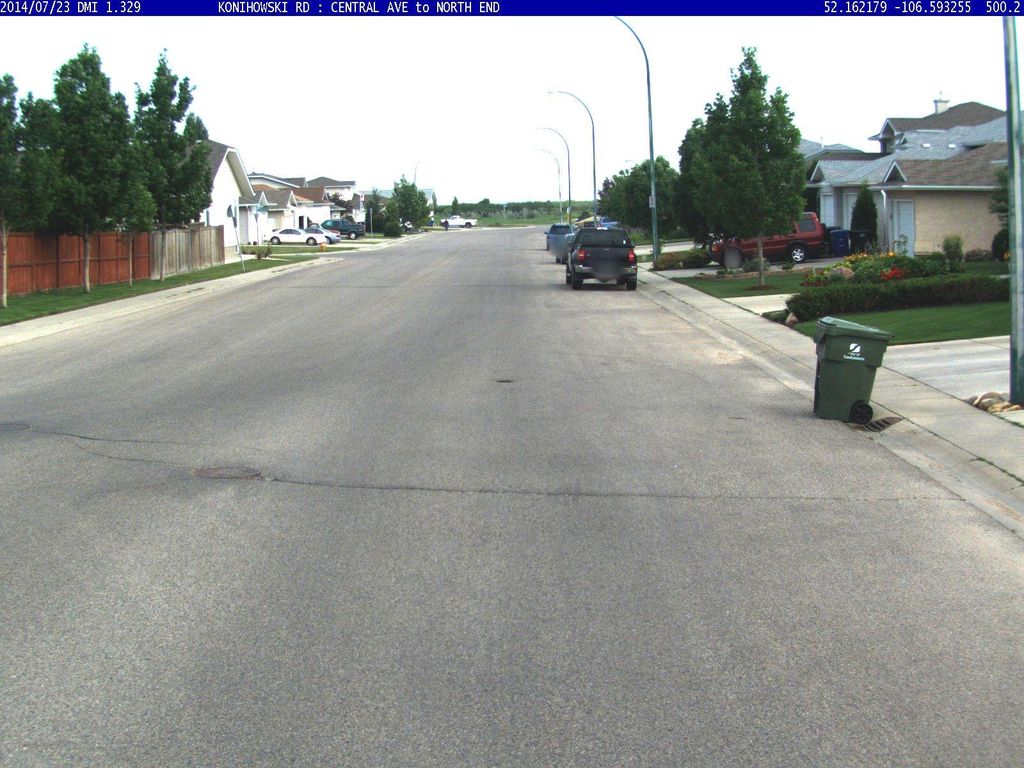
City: saskatoon